Question: I have this code in my header.php file, the text "ALIGN_THIS_TEXT_ON_RIGHT" do gets shown on right hand side but it is horizontally below the logo and description where as I want it to float on right hand side, so the top of the text starts from where the top of logo starts.
'''
<hgroup>
<h1 class="site-title"><a href="<?php echo esc_url( home_url( '/' ) ); ?>" title="<?php echo esc_attr( get_bloginfo( 'name', 'display' ) ); ?>" rel="home"><?php bloginfo( 'name' ); ?></a></h1>
<h2 class="site-description"><?php bloginfo( 'description' ); ?></h2>
<p style="text-align: right;">ALIGN_THIS_TEXT_ON_RIGHT</p>
</hgroup>
'''
I want it like this

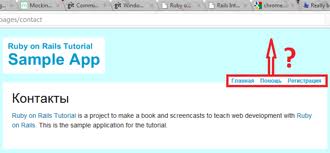
Answer: No additional CSS ?
text-align have nothing to do with position of elements, text-align right mean the text is justify to right.
Furthermore "hx" and "p" are Blocks elements, so it's correct that each element are below each others. Here these three blocks take the full width of the parent container.
So you can set width in your blocks + use float: left; or use display: inline-block;
For example try to set width: 70%; for "h1" and "h2"
Then set width: 30%; (or lower if you have additional margin/padding) and float: right; to the "p" block